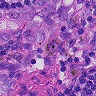
Metastatic tissue present: yes